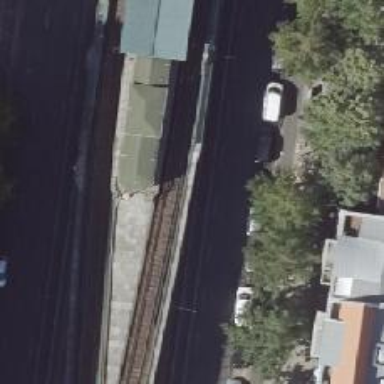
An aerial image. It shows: Subway entrance designated as public transport entrance.